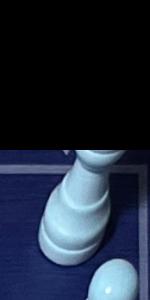
Label: Rook_White